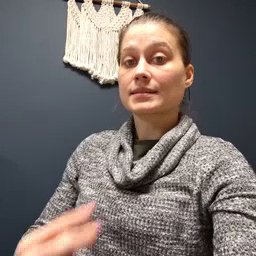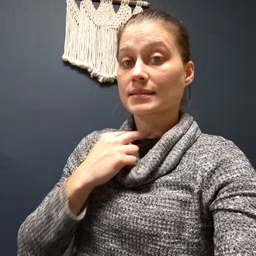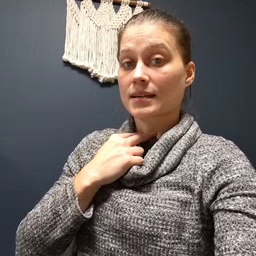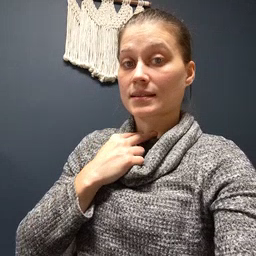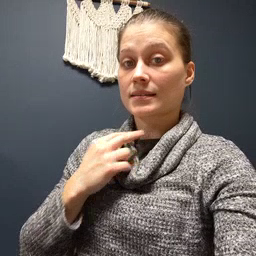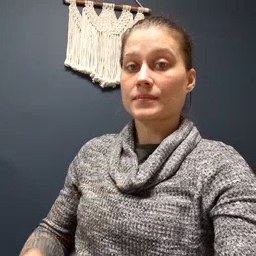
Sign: stuck